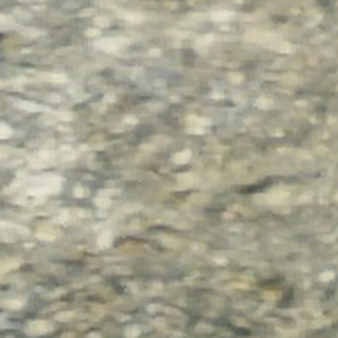
Label: other